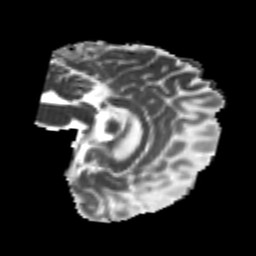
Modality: MD
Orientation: sagittal
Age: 20
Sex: male
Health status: healthy
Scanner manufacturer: philips
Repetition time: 7.389 s
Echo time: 0.08599 s